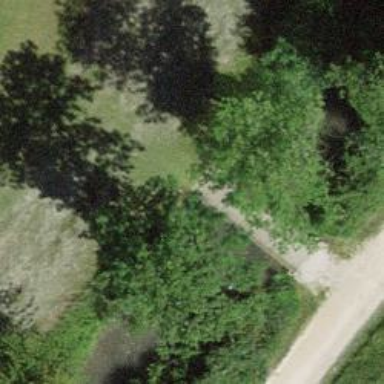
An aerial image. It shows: Track road with grade2 bridge.